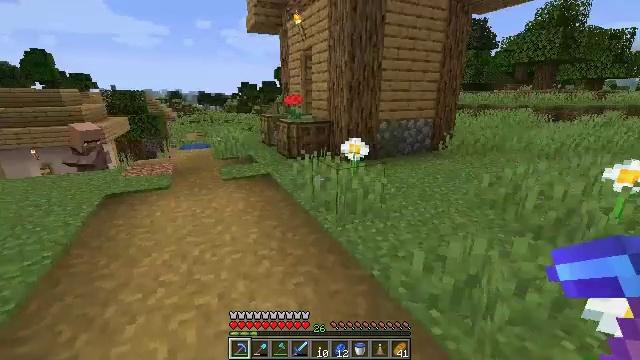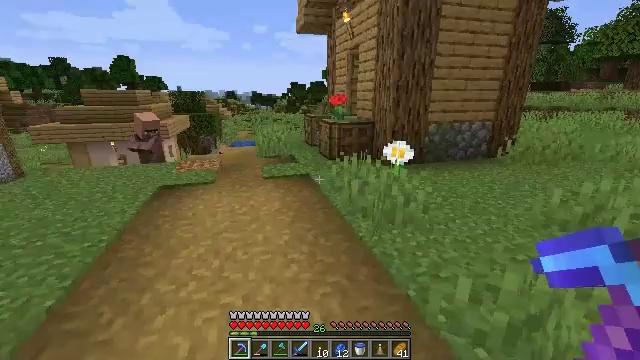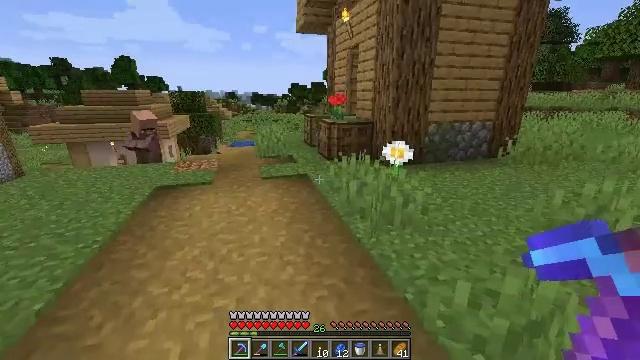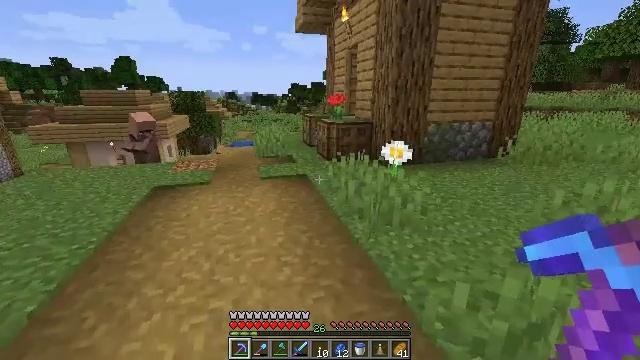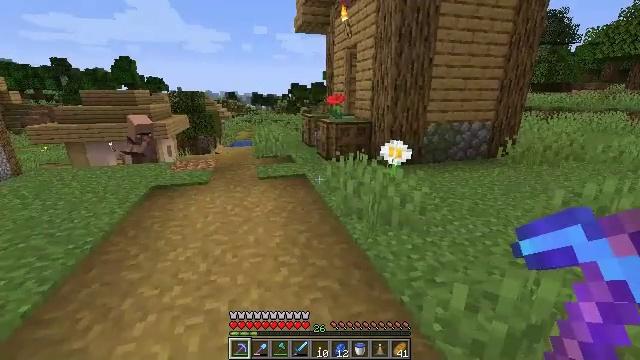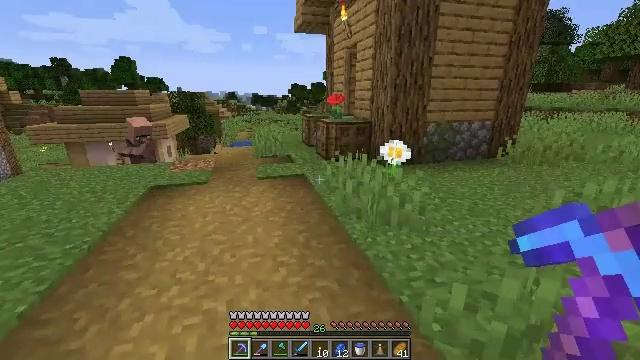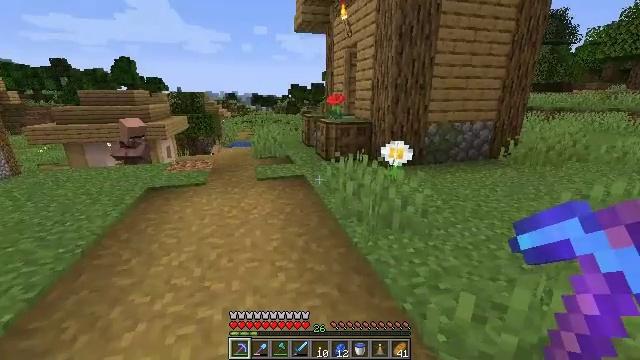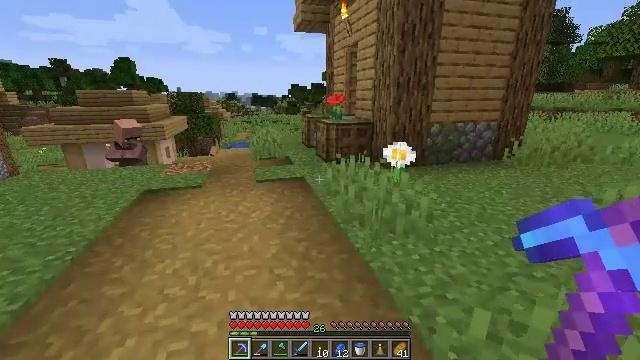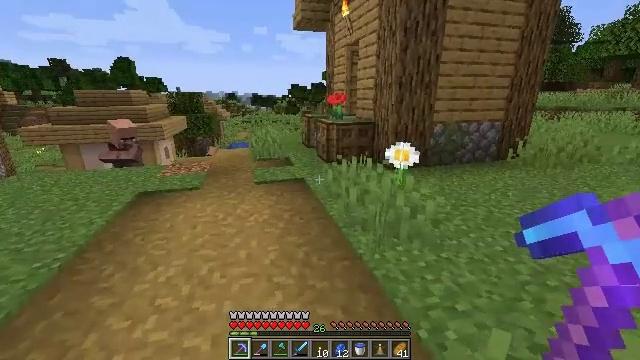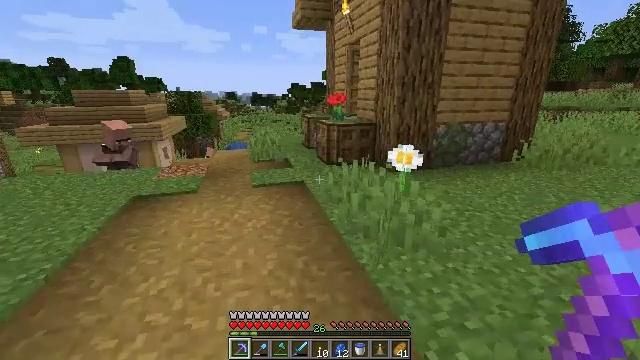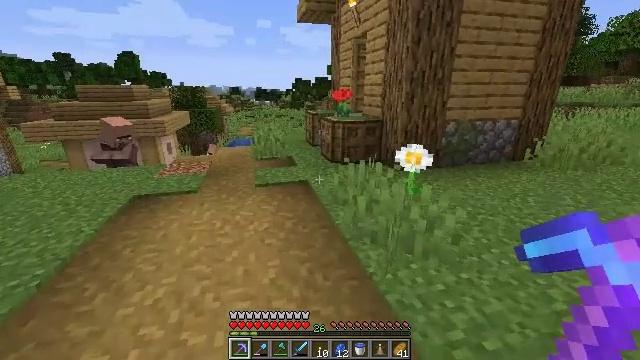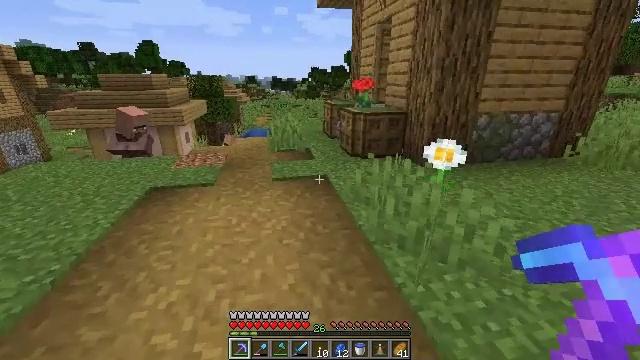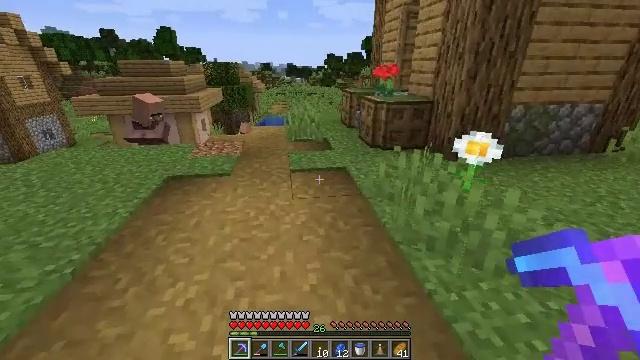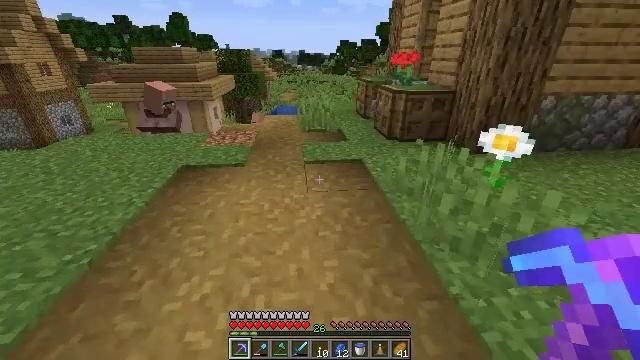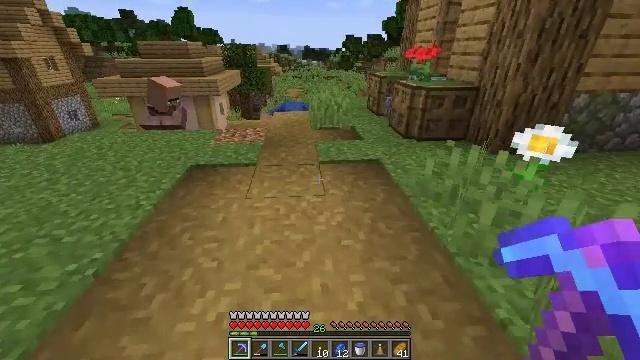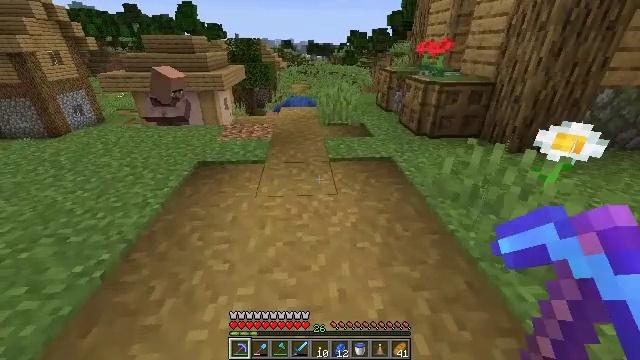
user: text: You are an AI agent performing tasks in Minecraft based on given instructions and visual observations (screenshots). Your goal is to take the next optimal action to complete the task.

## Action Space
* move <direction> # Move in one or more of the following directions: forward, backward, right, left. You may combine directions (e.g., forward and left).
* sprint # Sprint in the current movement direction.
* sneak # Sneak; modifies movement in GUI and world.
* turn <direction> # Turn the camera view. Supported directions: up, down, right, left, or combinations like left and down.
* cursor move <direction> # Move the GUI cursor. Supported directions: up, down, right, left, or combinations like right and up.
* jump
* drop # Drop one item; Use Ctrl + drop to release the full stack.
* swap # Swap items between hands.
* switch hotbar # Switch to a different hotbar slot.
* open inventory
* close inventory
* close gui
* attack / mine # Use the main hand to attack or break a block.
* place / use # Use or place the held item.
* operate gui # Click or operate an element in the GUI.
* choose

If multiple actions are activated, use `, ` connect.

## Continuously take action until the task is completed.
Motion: motion action
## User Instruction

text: Gather the blast furnace into your inventory.
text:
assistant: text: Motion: turn left
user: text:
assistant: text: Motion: no_op
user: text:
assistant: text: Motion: no_op
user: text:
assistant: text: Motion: no_op
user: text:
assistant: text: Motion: no_op
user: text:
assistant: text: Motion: move forward
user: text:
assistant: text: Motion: move forward
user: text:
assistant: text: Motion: move forward
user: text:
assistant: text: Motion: move forward
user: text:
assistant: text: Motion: move forward and move left
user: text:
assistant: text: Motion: move forward and move left, turn left and down
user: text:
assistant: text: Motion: move forward and move left, turn left and down
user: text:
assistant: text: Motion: move forward and move left, turn left and down
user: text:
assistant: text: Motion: move forward and move left, turn down
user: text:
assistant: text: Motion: move forward and move left, turn down
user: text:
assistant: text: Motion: move forward, turn down
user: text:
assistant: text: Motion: move forward, turn left and down
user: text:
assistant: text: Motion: move forward, turn left and down
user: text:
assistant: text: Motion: move forward, turn left and down
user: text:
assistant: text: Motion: move forward, turn left and down
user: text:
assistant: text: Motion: move forward, turn left
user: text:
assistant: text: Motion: move forward, turn left
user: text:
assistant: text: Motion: move forward, turn left
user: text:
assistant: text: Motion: move forward, turn left
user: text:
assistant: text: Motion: move forward, turn left
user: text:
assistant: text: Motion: move forward
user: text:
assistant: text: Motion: move forward, turn left and down
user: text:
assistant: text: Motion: move forward, turn left and down
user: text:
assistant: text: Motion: move forward, turn right
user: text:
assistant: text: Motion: move forward, turn right